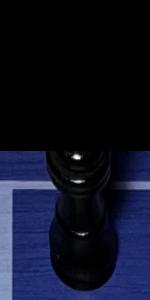
Label: Queen_Black